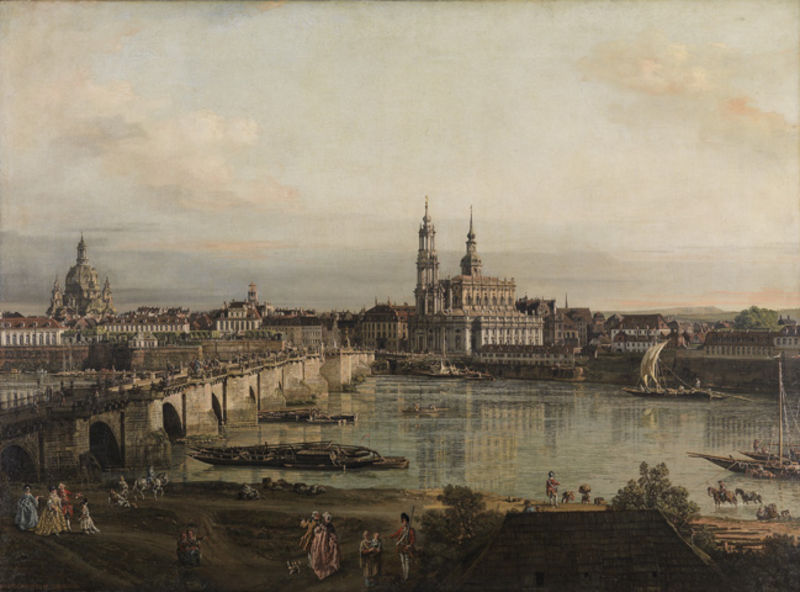
Titel: Blick auf Dresden
Künstler: Canaletto
Standort: Karlsruhe
Institution: Staatliche Kunsthalle Karlsruhe
Schlagwörter: blue, church, people, robes, soldier, women, dress, france, modern, painting, windows, woman, oil painting, reflection, brown, cloud, clouds, life, man, sky, stone, tree, boat, building, hills, lake, landscape, ship, water, german, germany, reflections, roof, sun, tower, trees, child, river, garden, castle, realism, boats, sail, scene, bridge, town, city, public, dome, renaissance, cathedral, brick, buildings, walk, england, crossing, horse, ships, bank, land, port, sails, towers, europe, gun, venecia, picnic, skyline, moat, london, morning, wather, commerce, thames, 1800, tunnel, sial, capes, good, mosque, chirch, buliding, cathedrals, turky, c;oud, eater, tamesis, watwr, boart, cool tones